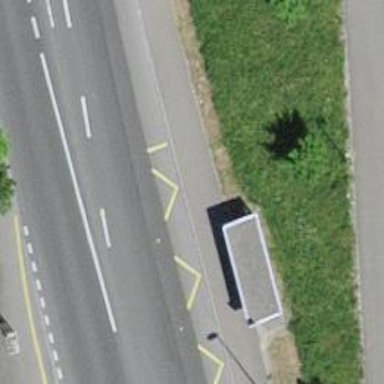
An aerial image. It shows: Platform for public transport with shelter.